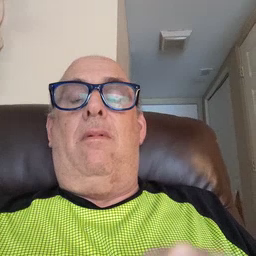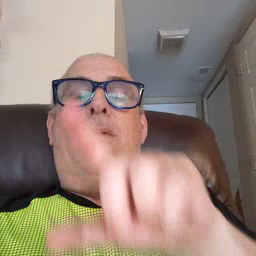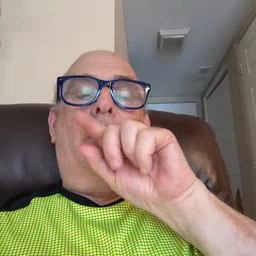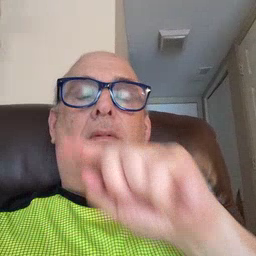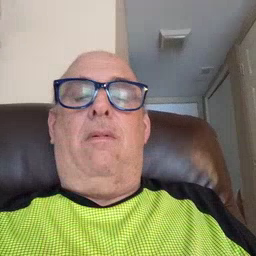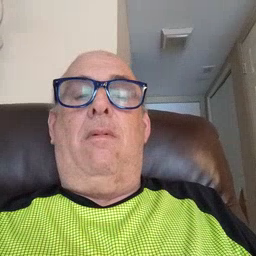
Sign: bird